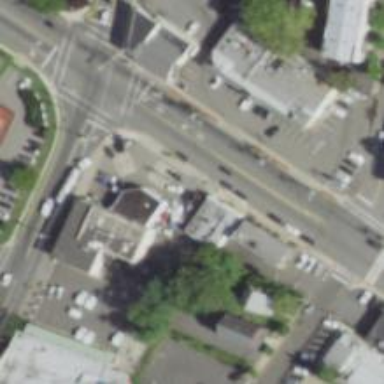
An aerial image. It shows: Post office.